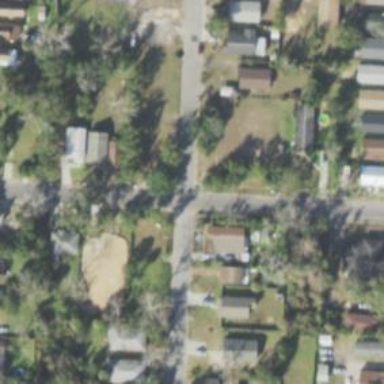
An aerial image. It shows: Residential area consisting of single-family homes.